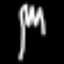
Label: fork